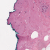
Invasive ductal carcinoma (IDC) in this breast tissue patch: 0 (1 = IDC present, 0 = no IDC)